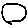
Label: circle